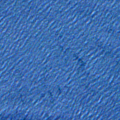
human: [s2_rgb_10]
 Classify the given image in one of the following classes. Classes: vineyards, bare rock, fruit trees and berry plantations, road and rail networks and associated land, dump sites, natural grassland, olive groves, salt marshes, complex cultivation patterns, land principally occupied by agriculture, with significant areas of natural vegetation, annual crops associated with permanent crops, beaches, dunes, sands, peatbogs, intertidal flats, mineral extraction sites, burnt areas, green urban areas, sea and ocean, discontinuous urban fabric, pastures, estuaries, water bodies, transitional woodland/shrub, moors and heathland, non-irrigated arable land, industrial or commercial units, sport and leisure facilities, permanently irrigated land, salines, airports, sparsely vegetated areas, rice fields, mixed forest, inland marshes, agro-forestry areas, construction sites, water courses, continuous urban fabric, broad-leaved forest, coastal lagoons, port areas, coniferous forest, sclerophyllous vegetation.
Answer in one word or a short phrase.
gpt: sea and ocean